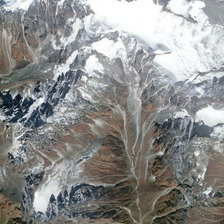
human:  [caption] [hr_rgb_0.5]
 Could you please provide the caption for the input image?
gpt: it is a piece of mountain with snow partly .

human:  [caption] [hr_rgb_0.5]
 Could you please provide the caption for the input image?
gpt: it is a piece of mountain with snow partly .

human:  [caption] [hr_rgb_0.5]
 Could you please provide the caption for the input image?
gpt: it is a piece of mountain with snow partly .

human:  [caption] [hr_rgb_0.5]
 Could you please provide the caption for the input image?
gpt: it is a piece of mountain with snow partly .

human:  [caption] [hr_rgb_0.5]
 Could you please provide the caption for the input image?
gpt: it is a piece of mountain with snow partly .